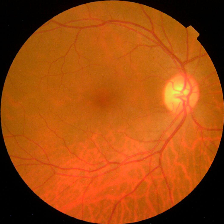
Diabetic retinopathy grade: No DR